Question: Is there a built in way to create a Mail like footer for a source list in a Mac app?

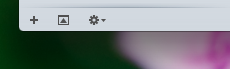
Answer: Nothing explicit that I can think of.
You'll have to either subclass 'NSView' to draw a footer (via <URL>.